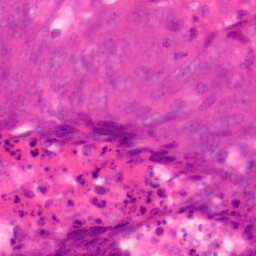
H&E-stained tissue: Colon